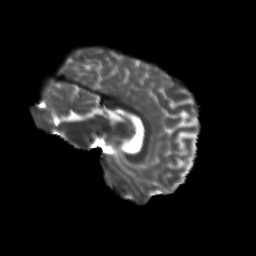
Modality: T2w
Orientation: sagittal
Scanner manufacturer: siemens
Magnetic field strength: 3 T
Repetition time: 9.2 s
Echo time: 0.084 s